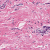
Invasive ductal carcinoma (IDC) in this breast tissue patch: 0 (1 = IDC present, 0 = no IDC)